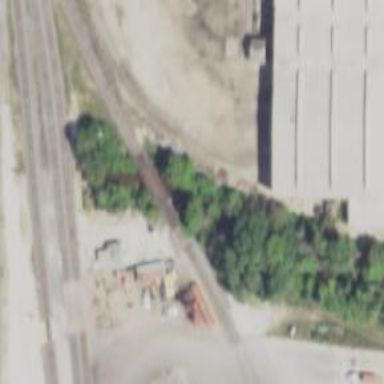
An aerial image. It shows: Abandoned railway yard.